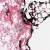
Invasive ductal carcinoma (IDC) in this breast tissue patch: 0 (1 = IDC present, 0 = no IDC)